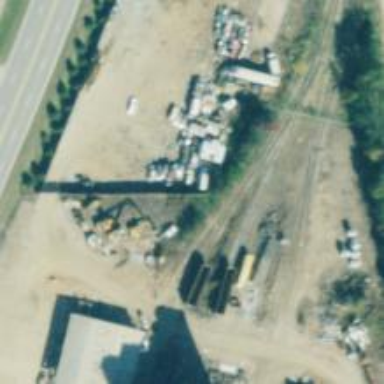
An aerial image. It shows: Railway spur service.